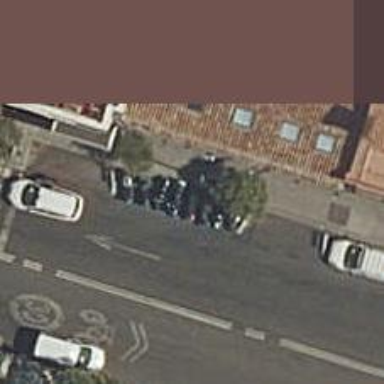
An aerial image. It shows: Motorcycle parking area.